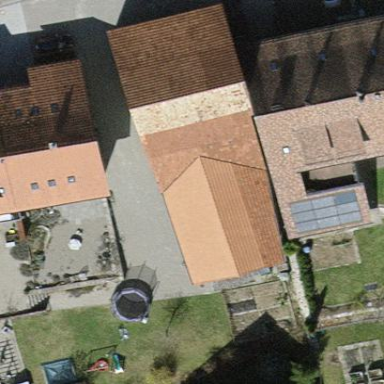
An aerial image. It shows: View of roof of building.